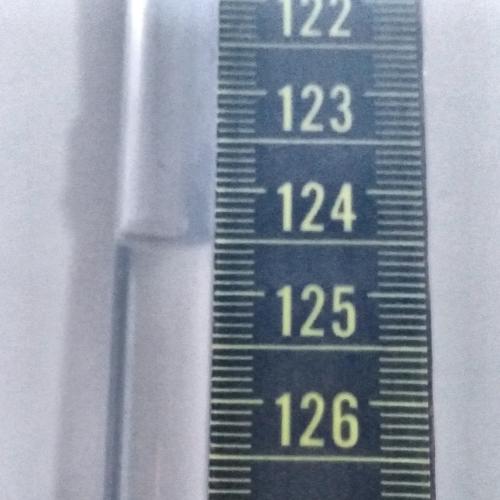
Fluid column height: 124.5 cm